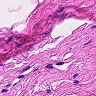
Metastatic tissue present: no